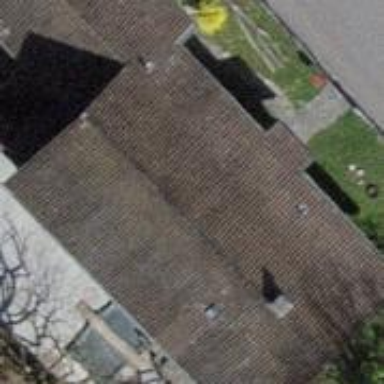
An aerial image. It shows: Building with tiled roof.